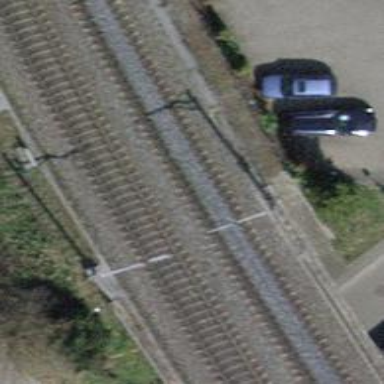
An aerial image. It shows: Single-track railway bridge with contact lines for electrification.